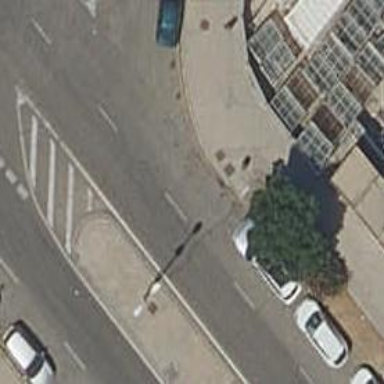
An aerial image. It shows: Bus stop with platform for public transport.